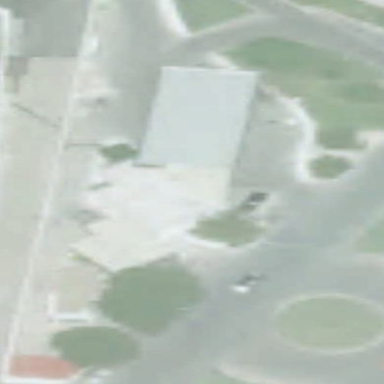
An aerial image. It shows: Fuel station.